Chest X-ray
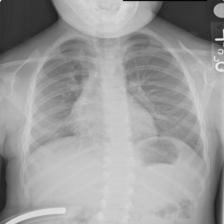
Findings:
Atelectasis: negative
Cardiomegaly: negative
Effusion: negative
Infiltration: negative
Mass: negative
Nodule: negative
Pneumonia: negative
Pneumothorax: negative
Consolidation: negative
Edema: negative
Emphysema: negative
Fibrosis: negative
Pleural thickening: negative
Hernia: negative